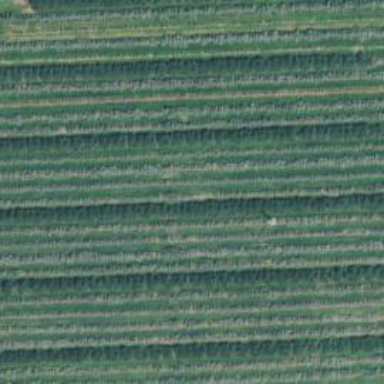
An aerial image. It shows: Orchard.